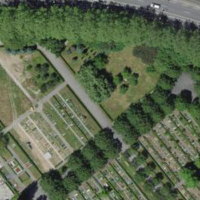
EUNIS habitat code: 53
Species observed at this site:
Ruspolia nitidula